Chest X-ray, AP view. Patient: 66 years old, sex M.
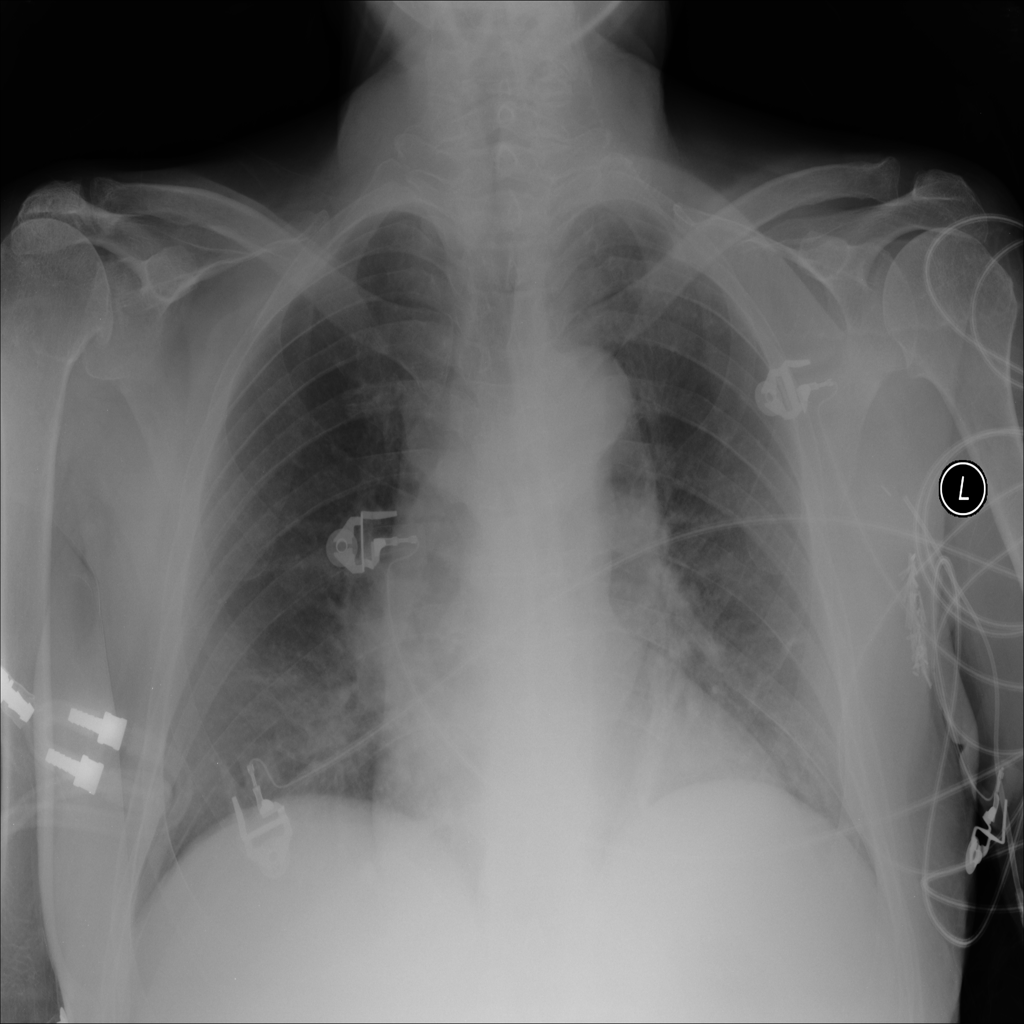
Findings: Atelectasis